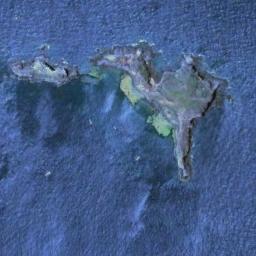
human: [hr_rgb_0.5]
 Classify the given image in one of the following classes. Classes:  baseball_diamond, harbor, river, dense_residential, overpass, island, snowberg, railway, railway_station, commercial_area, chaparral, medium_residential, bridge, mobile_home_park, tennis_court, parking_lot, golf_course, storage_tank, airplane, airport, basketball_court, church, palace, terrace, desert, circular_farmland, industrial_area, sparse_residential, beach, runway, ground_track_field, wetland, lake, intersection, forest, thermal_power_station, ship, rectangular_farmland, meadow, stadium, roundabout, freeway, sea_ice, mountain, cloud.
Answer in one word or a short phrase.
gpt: island